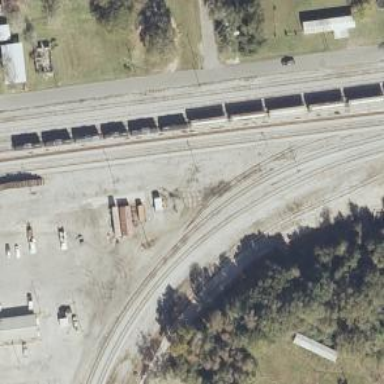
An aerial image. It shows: Railway yard in service.